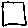
Label: square